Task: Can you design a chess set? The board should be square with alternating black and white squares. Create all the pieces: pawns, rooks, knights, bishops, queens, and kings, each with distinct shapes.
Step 1561:
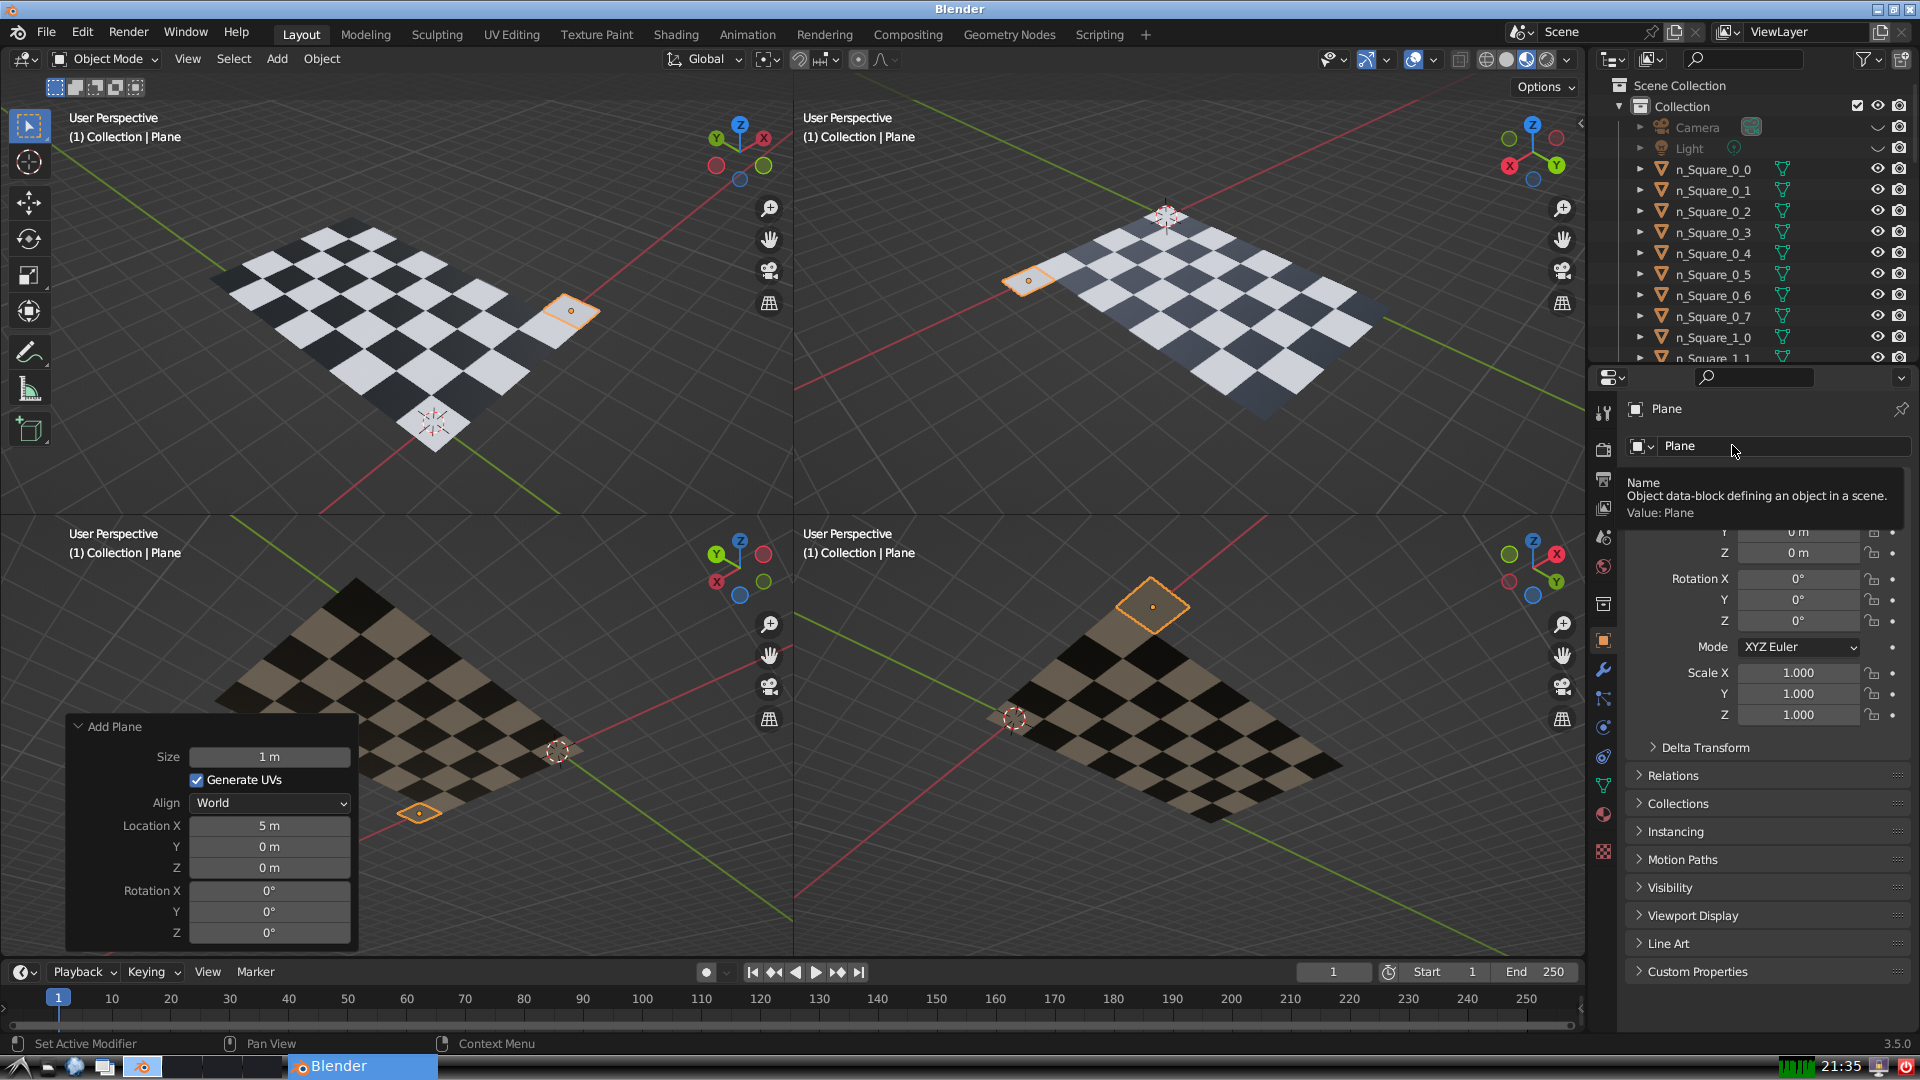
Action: click: no